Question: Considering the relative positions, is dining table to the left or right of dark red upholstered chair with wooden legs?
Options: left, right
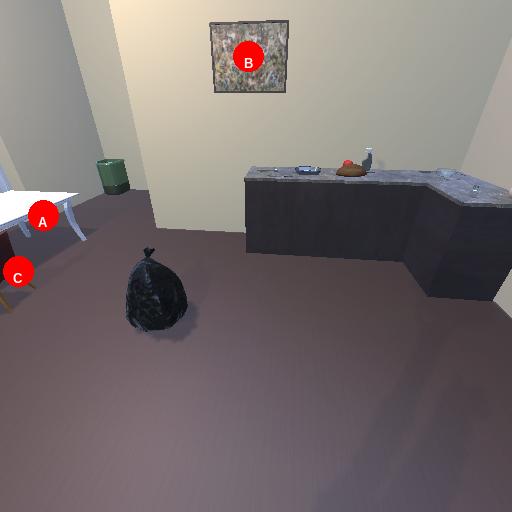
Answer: left